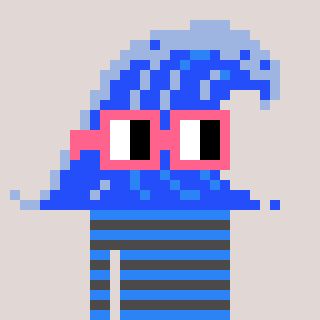
a pixel art character with square pink glasses, a wave-shaped head and a grayscale-colored body on a warm background